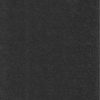
Label: dusty